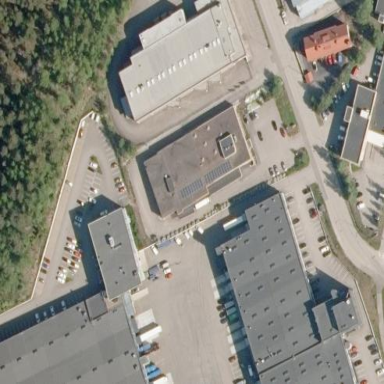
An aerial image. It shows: Industrial building.